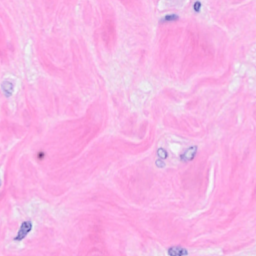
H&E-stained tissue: Breast